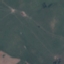
Label: Pasture